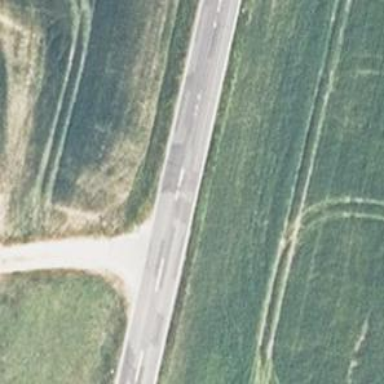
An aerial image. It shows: Secondary road with asphalt surface.